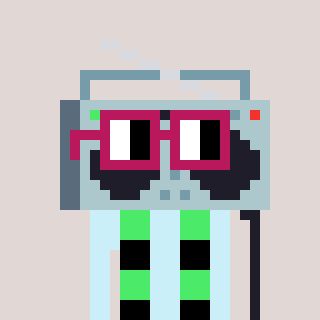
a pixel art character with square dark red glasses, a boombox-shaped head and a cold-colored body on a warm background